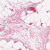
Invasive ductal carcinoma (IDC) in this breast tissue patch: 0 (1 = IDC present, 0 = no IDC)